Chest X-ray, AP view. Patient: 55 years old, sex F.
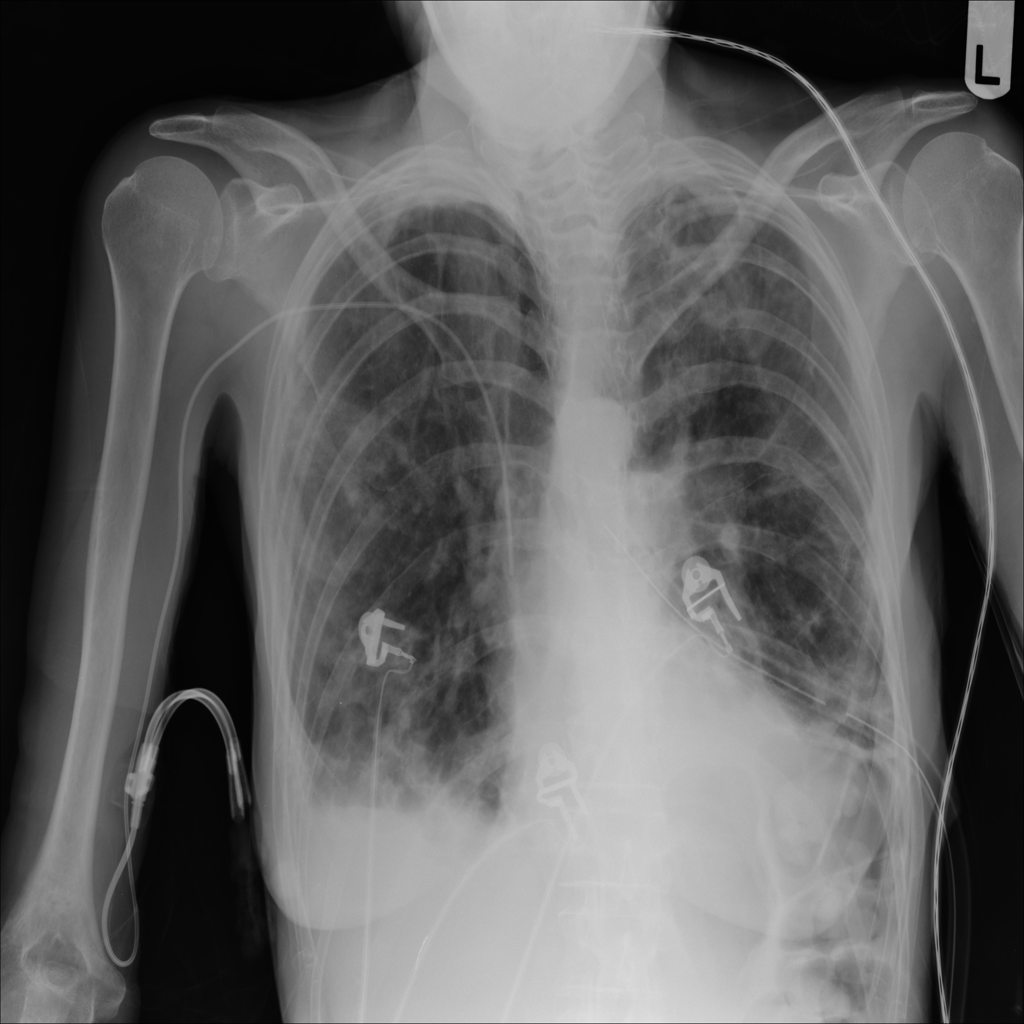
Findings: Infiltration